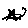
Label: cat